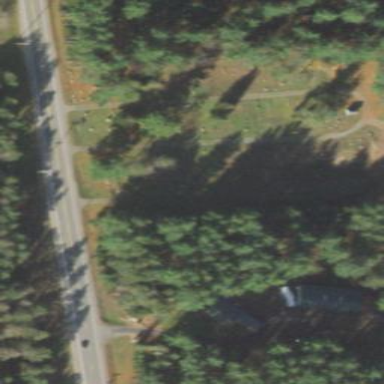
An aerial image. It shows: Cemetery.